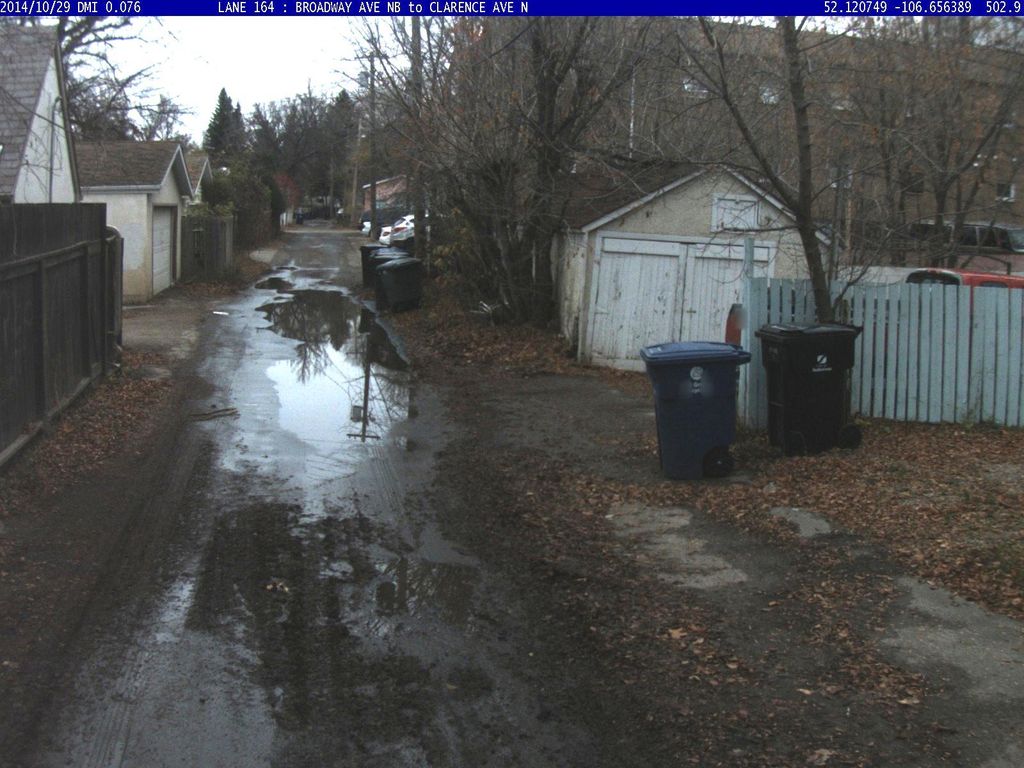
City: saskatoon